Question: i want to add(or insert) row after selecting one, but first i need to check if what i am adding isn't duplicate, every time i enter two values that are the same i achieving strange results, i was using 'foreach' and now 'for' statement but none of these helped me:
'''
private void plus()
{
for (int i = 0; i < dataGridView2.Rows.Count; i++)
{
if (textBox1.Text == dataGridView2.Rows[i].Cells[0].Value.ToString())
{
MessageBox.Show("duple");
break;
}
else
{
dataGridView2.Rows.Add(textBox1.Text.Trim(), pictureBox3.Image, pictureBox6.Image);
break;
}
}
textBox1.SelectAll();
textBox1.Focus();
}
'''

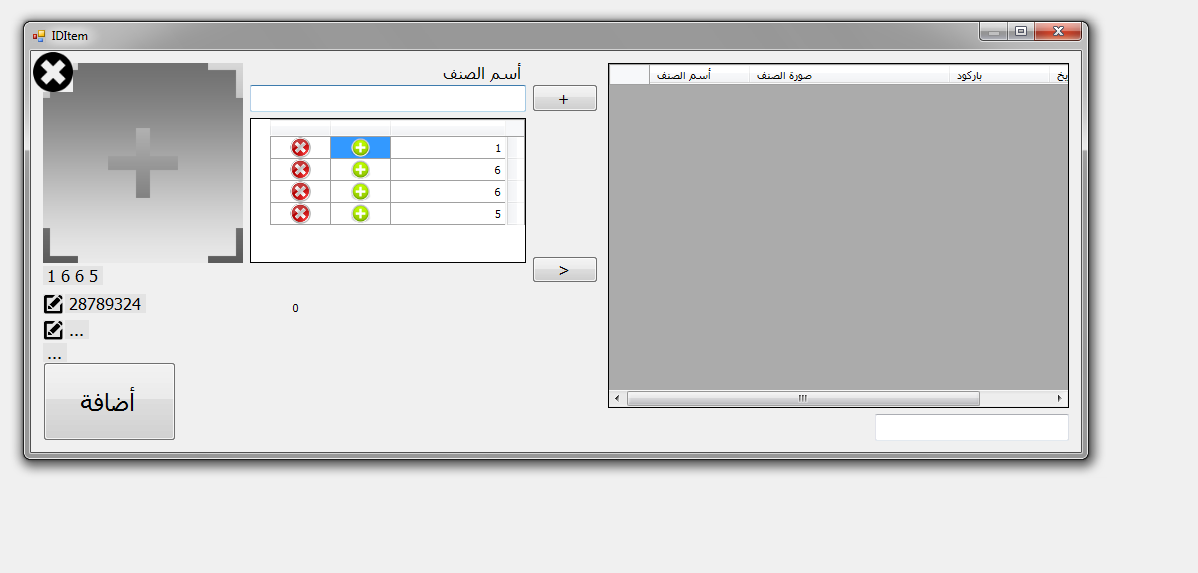
Answer: You're trying to insert every iteration.
Insertion should be at the end of the loop:
'''
for (int i = 0; i < dataGridView2.Rows.Count; i++)
{
if (textBox1.Text == dataGridView2.Rows[i].Cells[0].Value.ToString())
{
MessageBox.Show("duple");
return;
}
}
dataGridView2.Rows.Add(textBox1.Text.Trim(), pictureBox3.Image, pictureBox6.Image);
'''